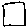
Label: square